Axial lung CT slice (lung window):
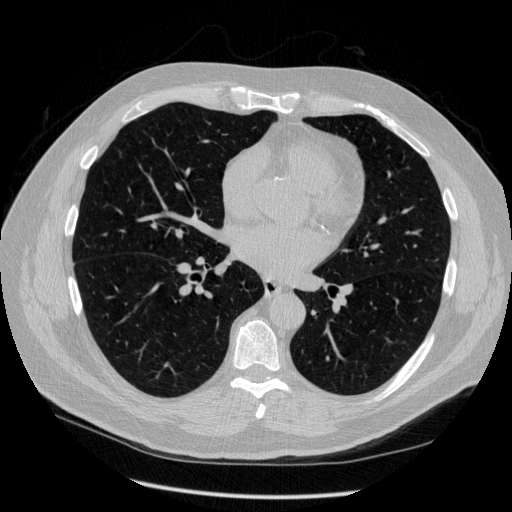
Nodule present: no